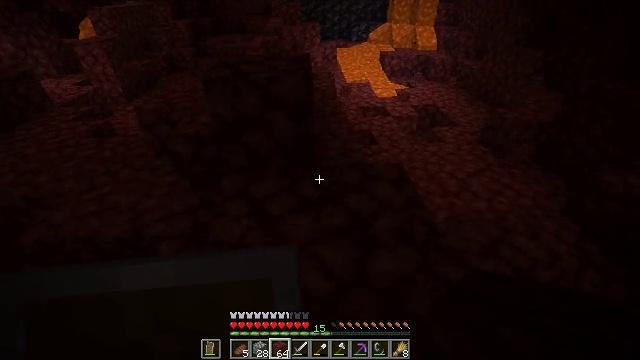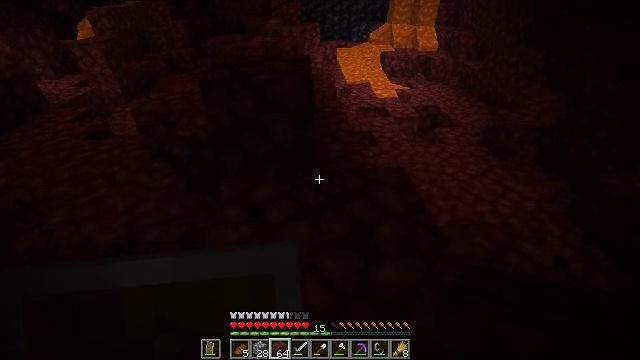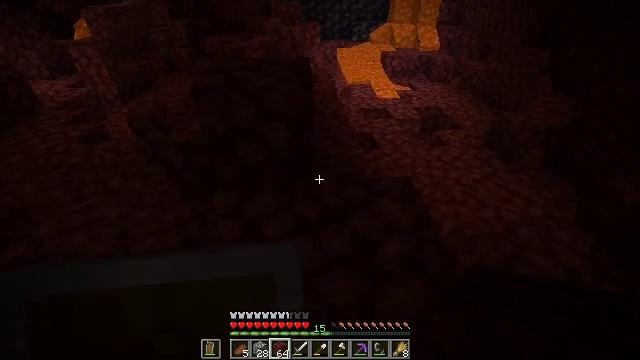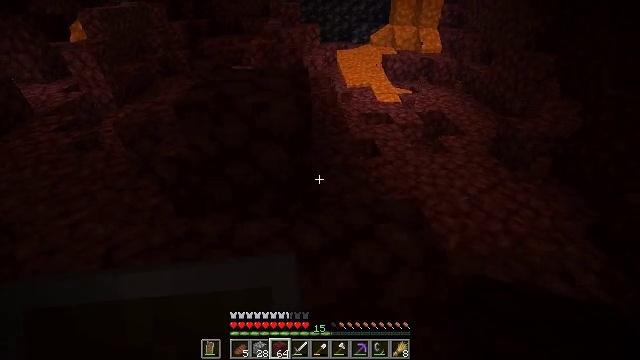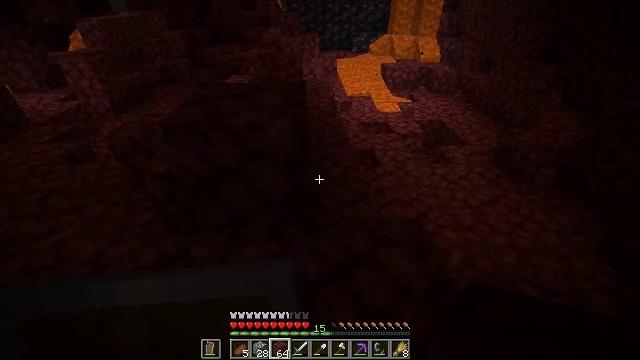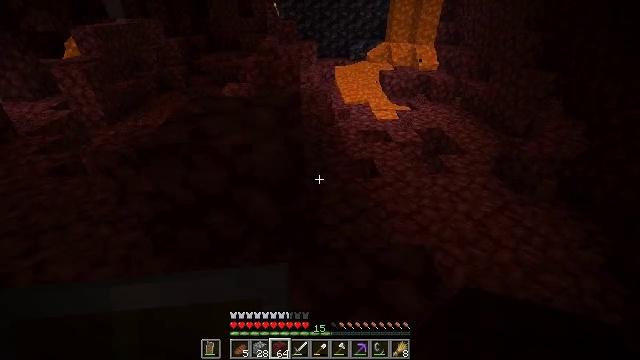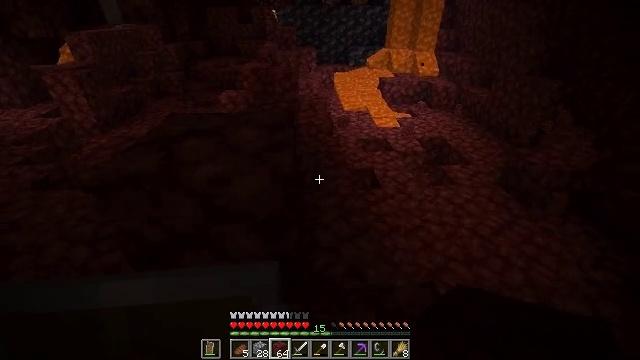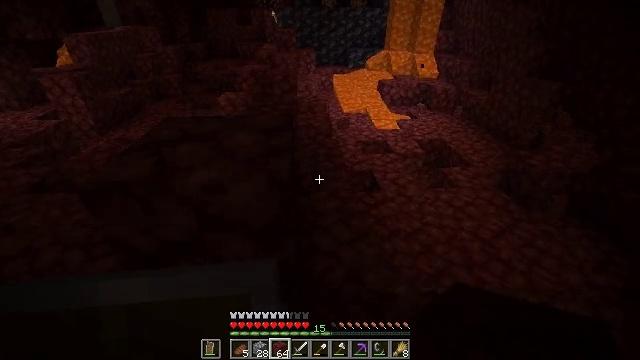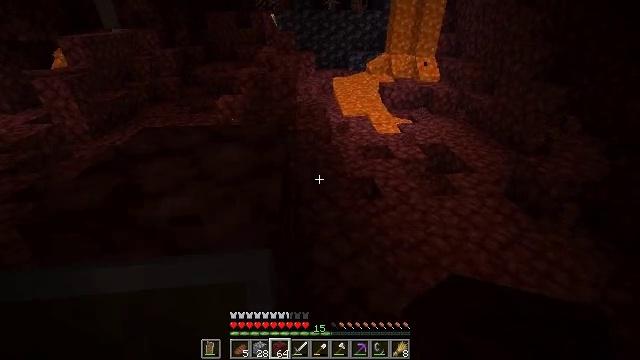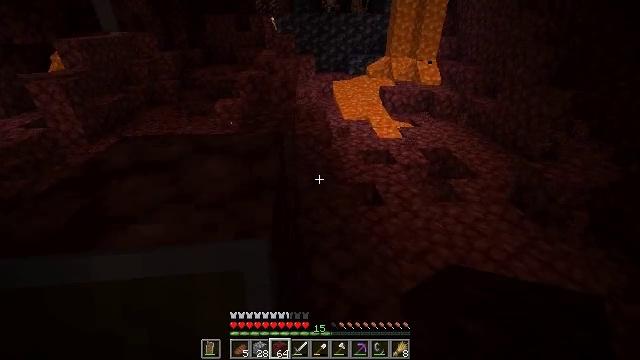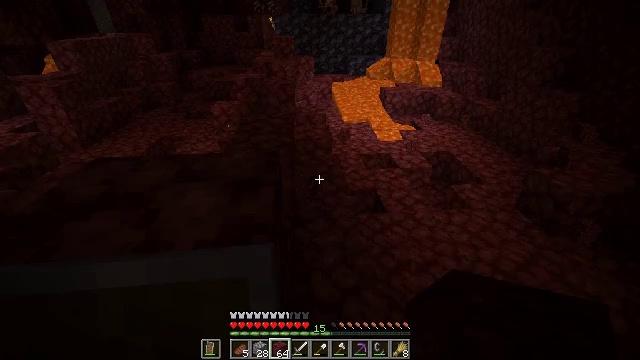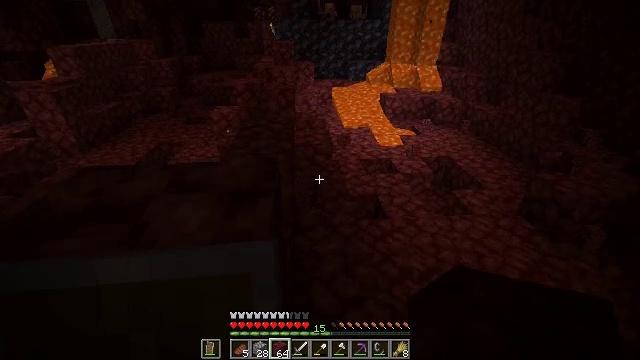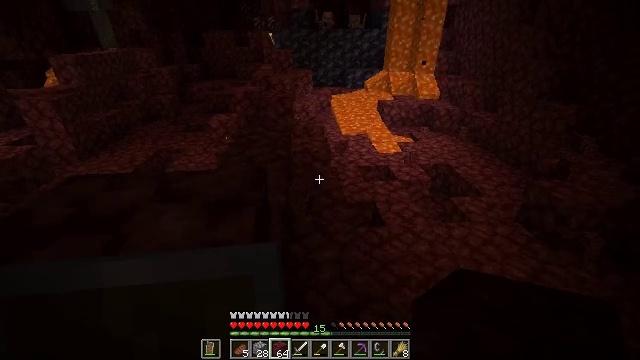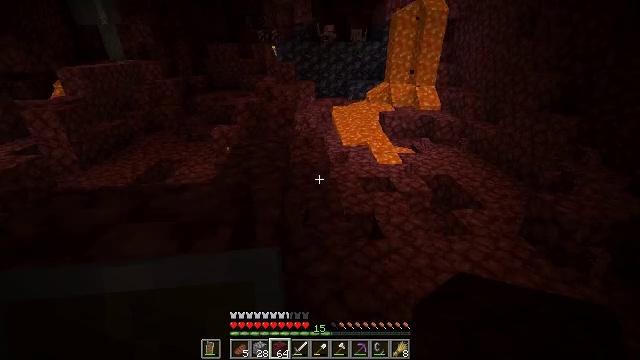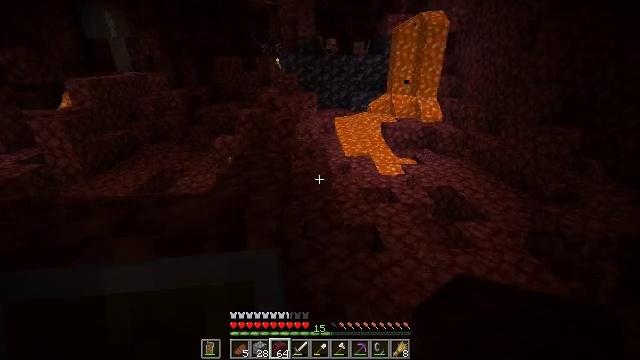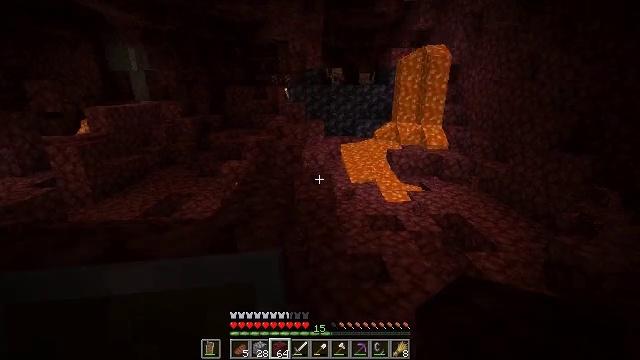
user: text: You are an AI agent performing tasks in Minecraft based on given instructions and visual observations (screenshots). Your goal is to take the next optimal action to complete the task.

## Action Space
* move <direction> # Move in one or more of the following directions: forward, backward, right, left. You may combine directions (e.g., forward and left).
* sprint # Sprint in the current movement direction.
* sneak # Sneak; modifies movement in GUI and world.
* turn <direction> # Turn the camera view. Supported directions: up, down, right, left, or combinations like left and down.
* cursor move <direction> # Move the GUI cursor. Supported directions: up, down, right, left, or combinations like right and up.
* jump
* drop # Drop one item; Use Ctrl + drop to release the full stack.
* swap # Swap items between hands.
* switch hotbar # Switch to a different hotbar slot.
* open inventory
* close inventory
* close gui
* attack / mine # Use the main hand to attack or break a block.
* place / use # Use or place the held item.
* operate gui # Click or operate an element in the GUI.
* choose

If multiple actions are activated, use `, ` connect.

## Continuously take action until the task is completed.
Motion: motion action
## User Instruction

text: craft item air
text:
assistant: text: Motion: move forward
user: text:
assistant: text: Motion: move forward
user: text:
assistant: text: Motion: move forward
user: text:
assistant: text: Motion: move forward, turn up
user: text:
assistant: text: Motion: move forward, turn up
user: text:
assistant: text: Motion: move forward
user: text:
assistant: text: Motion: move forward
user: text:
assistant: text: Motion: move forward
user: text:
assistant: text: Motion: move forward
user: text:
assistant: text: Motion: move forward
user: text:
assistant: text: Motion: move forward
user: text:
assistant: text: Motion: move forward and move right, turn up
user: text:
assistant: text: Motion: move forward and move right, turn up
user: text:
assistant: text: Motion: turn up
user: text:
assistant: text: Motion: turn left and up
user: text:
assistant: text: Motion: turn left and up
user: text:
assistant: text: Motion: turn left and up
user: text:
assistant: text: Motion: turn left and up
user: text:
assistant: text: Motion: turn up
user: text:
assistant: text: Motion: turn up
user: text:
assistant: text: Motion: no_op
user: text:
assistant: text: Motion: no_op
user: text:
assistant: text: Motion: no_op
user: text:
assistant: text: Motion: no_op
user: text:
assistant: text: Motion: no_op
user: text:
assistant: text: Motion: no_op
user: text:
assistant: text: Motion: no_op
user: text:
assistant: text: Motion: no_op
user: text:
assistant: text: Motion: no_op
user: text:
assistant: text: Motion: no_op